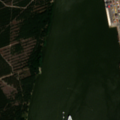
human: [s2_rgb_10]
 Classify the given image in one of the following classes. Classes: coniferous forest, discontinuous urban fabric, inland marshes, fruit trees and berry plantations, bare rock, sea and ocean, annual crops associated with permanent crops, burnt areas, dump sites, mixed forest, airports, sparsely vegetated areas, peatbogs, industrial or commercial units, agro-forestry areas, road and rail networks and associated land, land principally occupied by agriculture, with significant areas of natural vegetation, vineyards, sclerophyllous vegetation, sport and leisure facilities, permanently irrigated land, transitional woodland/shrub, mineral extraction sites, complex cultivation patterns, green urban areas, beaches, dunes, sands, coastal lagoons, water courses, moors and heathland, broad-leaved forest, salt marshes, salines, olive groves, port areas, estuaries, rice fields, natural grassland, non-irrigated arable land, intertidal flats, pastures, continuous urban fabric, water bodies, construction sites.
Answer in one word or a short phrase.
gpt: port areas, coniferous forest, transitional woodland/shrub, coastal lagoons